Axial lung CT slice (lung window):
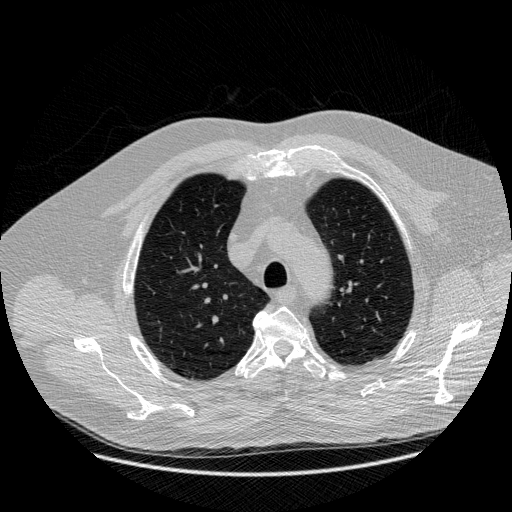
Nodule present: no